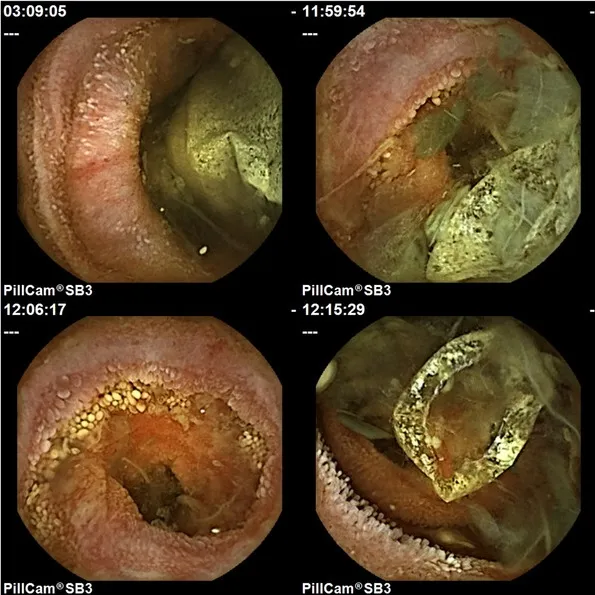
Small bowel capsule endoscopy (SBCE) findings. SBCE revealed a neoplastic lesion with stenosis and a patency capsule shell on the oral side of the stenosis.
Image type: endoscopy (gi_endoscopy)